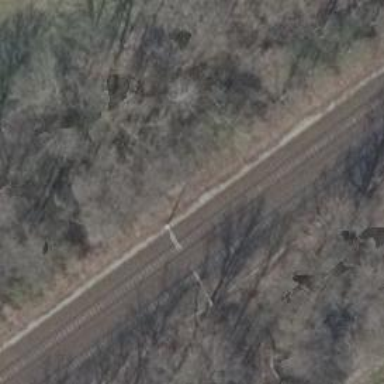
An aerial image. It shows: Railway track with contact lines for electrification.